Current action and preconditions to check: path_clear

Your task: For each precondition in the list above, predict whether it will hold at this action.

Consider the current scene as observed from the mobile robot's camera, and analyze the predicted future states of all dynamic agents (e.g., people, animals, vehicles, or any moving entities) within the NEXT SECOND.

IMPORTANT: Only answer "very likely" if you are absolutely certain—based on strong, clear evidence—that a dynamic agent will violate the precondition in the predicted future state. Do NOT answer "very likely" for unlikely, ambiguous, or low-probability risks.

Ask yourself for each precondition: Is there a high probability, with clear and convincing evidence, that the predicted future states of any dynamic agent will interfere with the predicted future state of the currently executing action within the NEXT SECOND, causing that precondition to fail?

Assess the risk level based on these predictions. Use "likely" or "very likely" if motions create a clear risk of interference.

Use "neutral" or "improbable" if agents are nearby but their predicted paths are clearly diverging or non-conflicting.

Failure Risk Categories: "very improbable", "improbable", "neutral", "likely", "very likely"

Answer Format: Output ONLY the probability_of_failure value from these categories: "very improbable", "improbable", "neutral", "likely", "very likely"

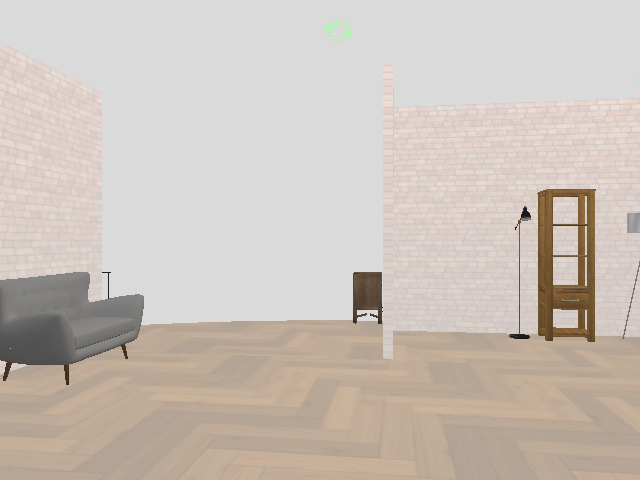

Answer: very improbable